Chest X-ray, PA view. Patient: 43 years old, sex F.
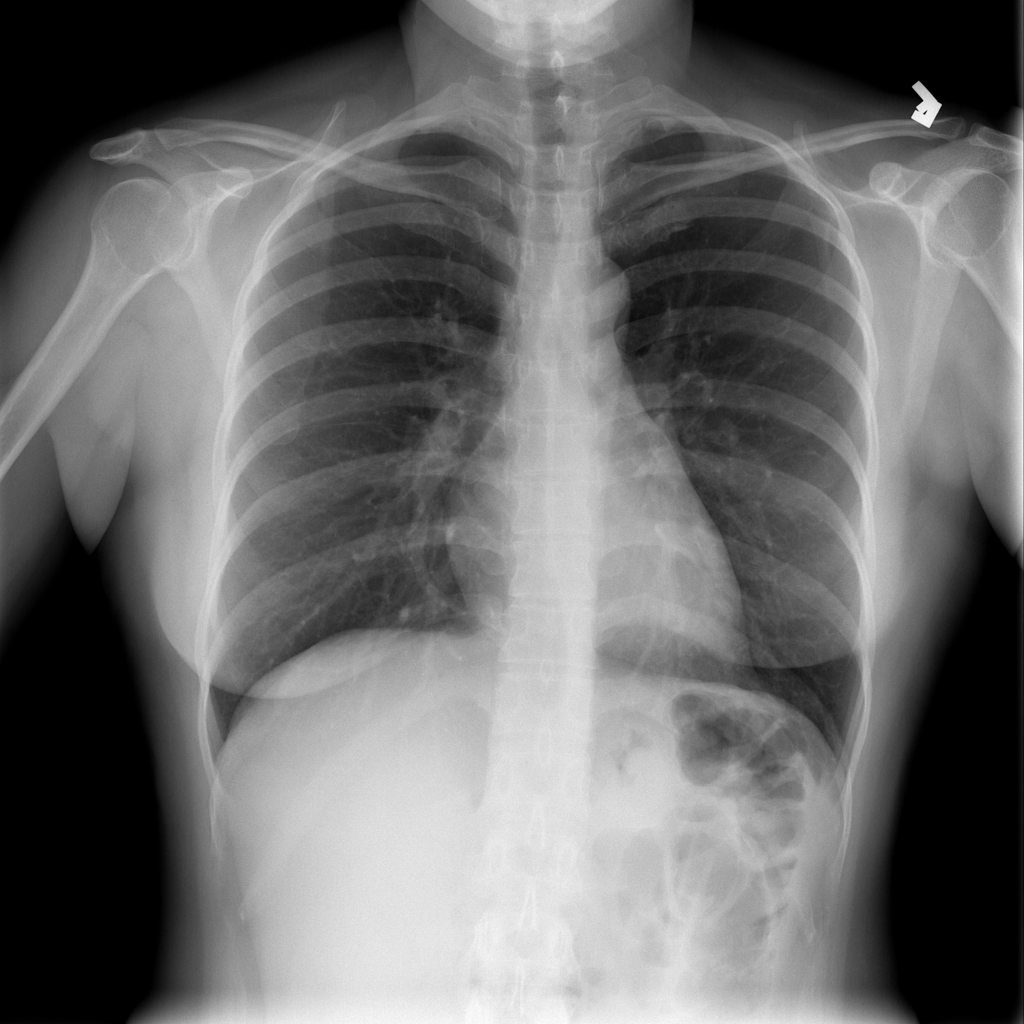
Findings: No Finding